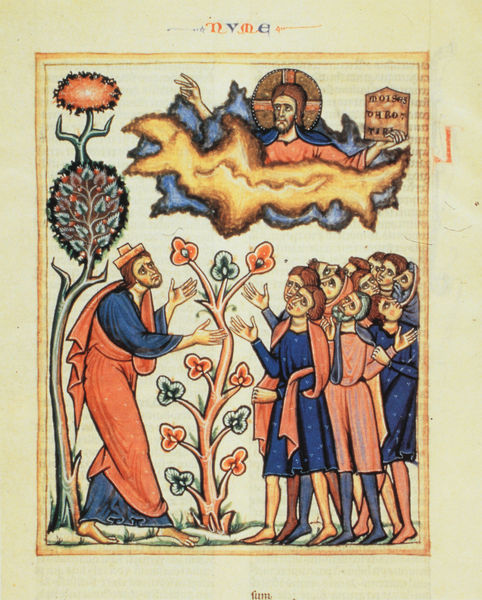
Titel: Die Manifredi-Bibel der Biblioteca Vaticana/ La Bibbia Manifredi della Biblioteca Vaticana
Institution: Roma, Biblioteca Vaticana, Vat. Lat. 36
Schlagwörter: baum, blau, gemälde, gott, gelb, menschen, blume, blumen, männer, blüten, gras, rot, wolke, bart, gold, pflanze, füße, schrift, farben, tafel, moses, barfuß, druck, illustration, text, volk, staunen, buchseite, leben, mittelalter, erscheinung, gebote, balu, israel, wachstum, got, glorie, minne, wolkr, gottt